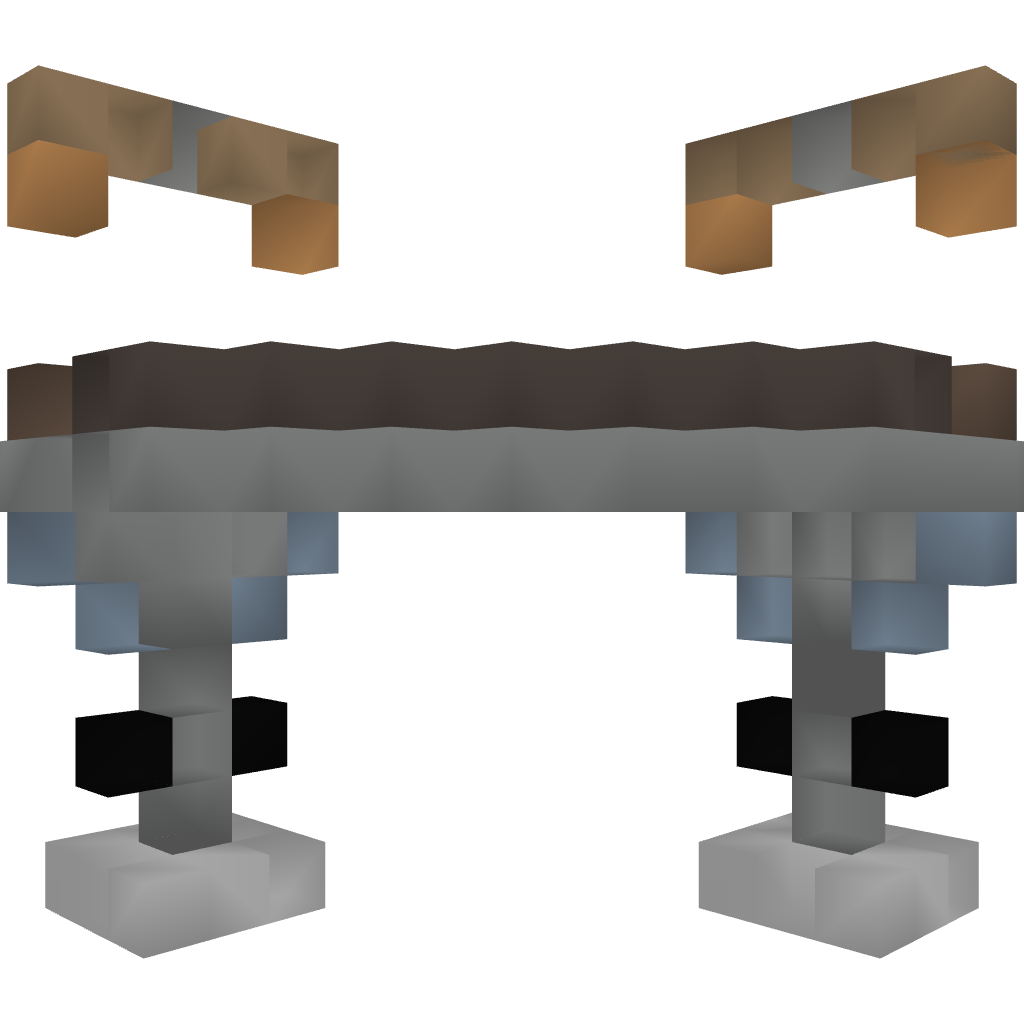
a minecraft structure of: Raised Railway Turn